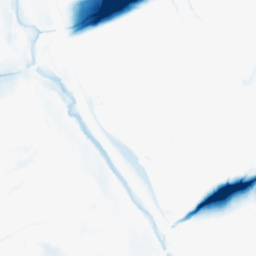
Category: morphological
Decomposition family: morphological_ellipse
Decomposition parameters: operation: closing
width: 50
height: 10
Upsampling method: bspline
Upsampling parameters: scale: 4
Upsampling scale: 4